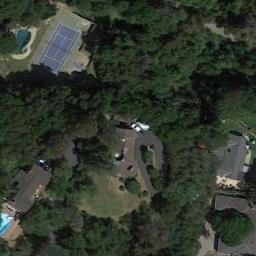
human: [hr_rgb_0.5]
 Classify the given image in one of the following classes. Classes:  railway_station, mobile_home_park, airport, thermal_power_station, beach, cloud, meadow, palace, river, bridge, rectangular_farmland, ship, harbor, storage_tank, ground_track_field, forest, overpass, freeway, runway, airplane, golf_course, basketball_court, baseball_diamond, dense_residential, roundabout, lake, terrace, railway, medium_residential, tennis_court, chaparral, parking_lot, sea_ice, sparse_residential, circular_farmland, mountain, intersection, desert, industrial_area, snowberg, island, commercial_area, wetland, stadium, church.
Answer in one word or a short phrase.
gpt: tennis_court